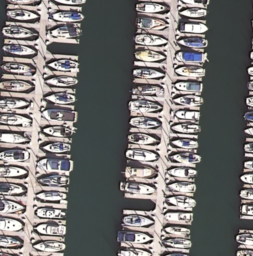
Label: harbor